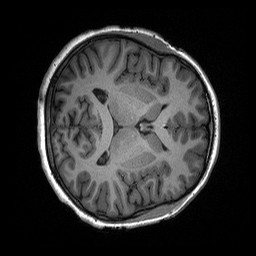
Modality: T1w
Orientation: axial
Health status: healthy
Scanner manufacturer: siemens
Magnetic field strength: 3 T
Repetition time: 2.3 s
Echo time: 0.00228 s